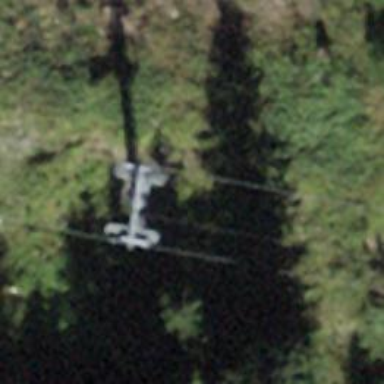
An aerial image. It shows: Chair lift.